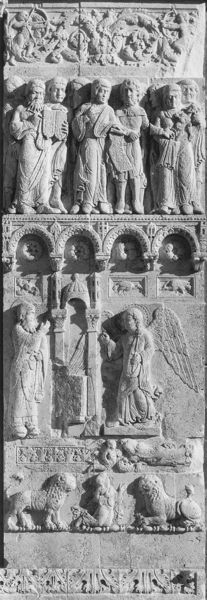
Titel: Portalreliefs, S. Giovanni in Venere
Standort: Venere, S. Giovanni (EU - I - Abruzzen)
Schlagwörter: flügel, menschen, frau, männer, säule, tier, tiere, ornament, stein, kirche, gotik, engel, skulptur, relief, bogen, ornamente, bögen, fries, wappen, gesims, löwen, fresken, heilige, akanthus, akanthusblätter, tafeln, skulptut, enegl, steinbögen